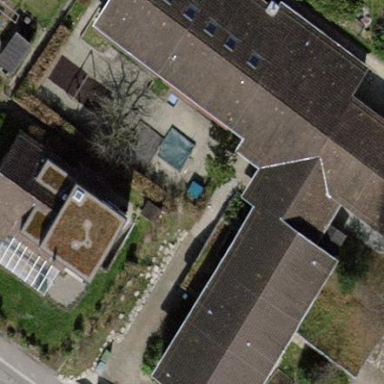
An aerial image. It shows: Kindergarten building.